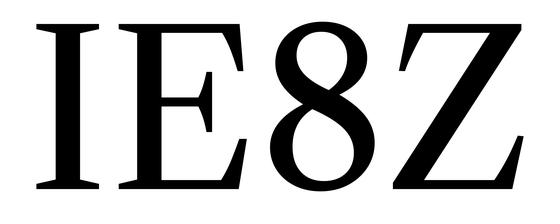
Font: LibreCaslonText_Regular